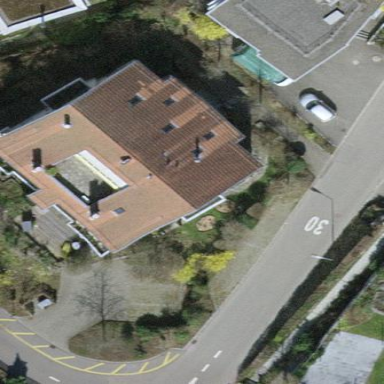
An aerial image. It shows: Apartments building with gabled tile roof.